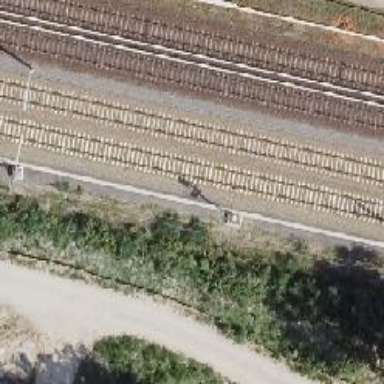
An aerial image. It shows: Railway signal.